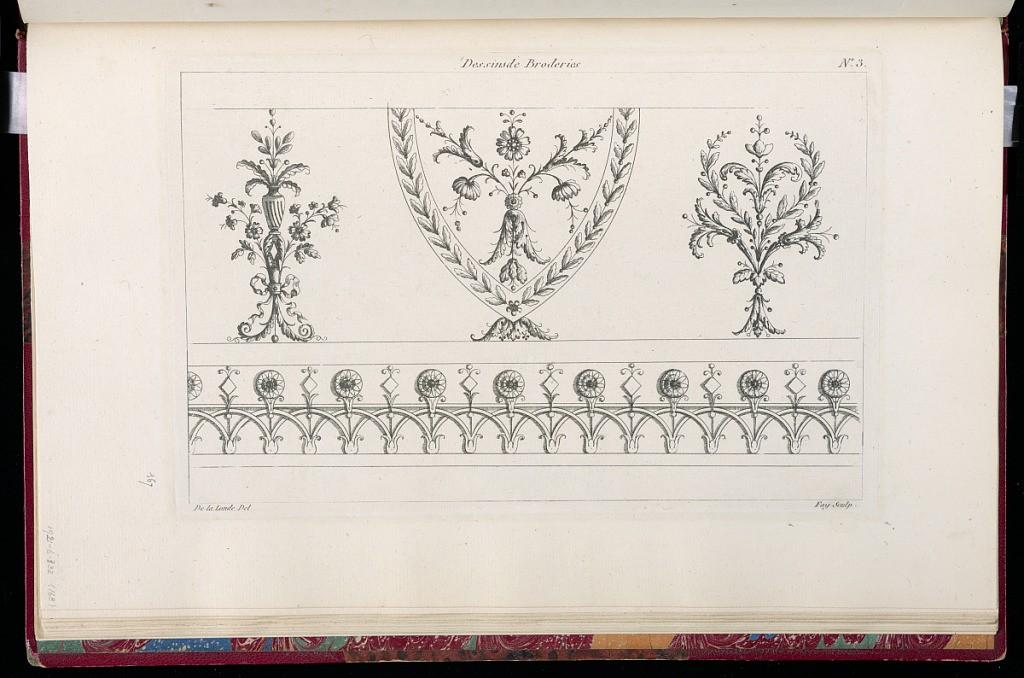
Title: Dessins de Broderies
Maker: Richard de Lalonde, French, active 1780–96
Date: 1780-1789
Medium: Etching on off-white laid paper
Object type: Print
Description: Designs for embroidery with ornament motifs including urns, flowers, rosettes, acanthus leaves, and branches. The plate is signed and numbered.